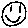
Label: smiley face